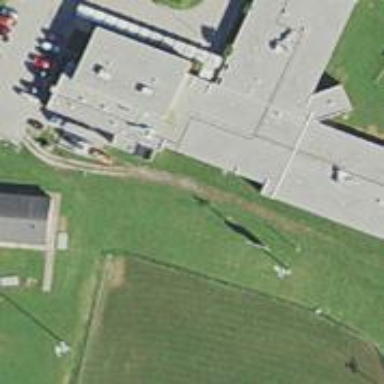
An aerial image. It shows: Elementary school building.